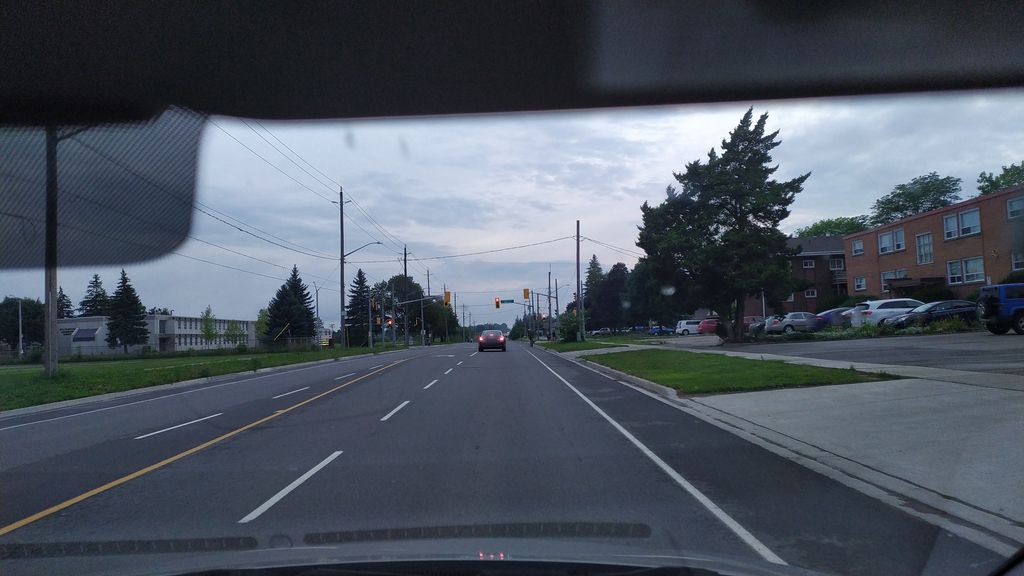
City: kitchener-waterloo